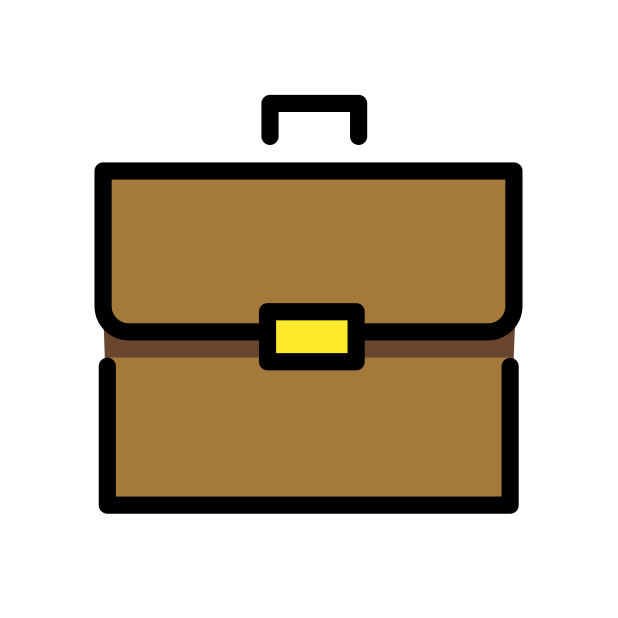
Emoji: 💼
Name: briefcase
Unicode: 0x1f4bc